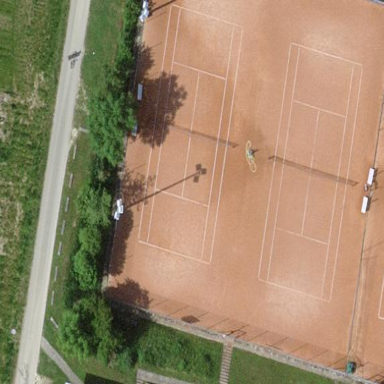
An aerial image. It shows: Tennis court on pitch designated for leisure land.